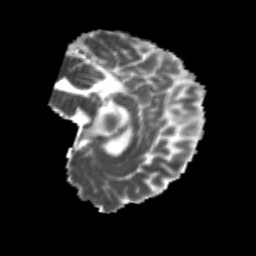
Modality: MD
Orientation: sagittal
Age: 25
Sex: male
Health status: healthy
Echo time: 0.074 s